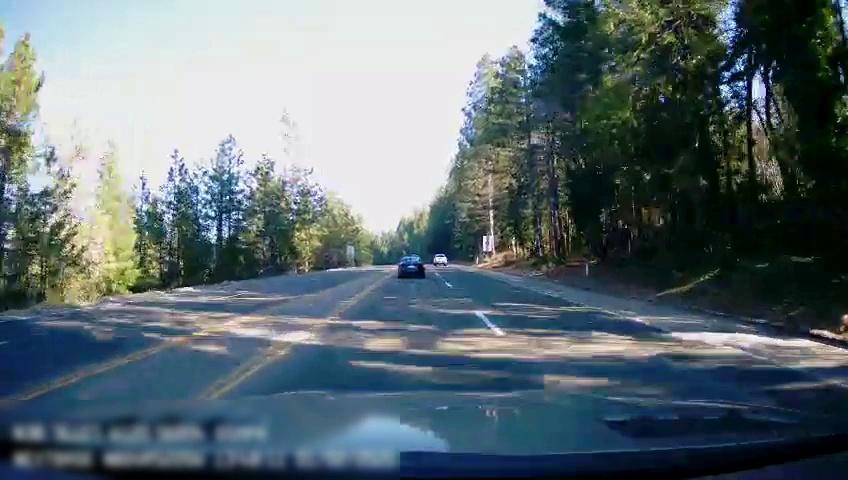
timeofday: Day
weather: Sunny
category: Drivable Space
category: Vehicles | Car
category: Vehicles | Truck
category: Lanes | Alternate Lane
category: Lanes | Current Lane
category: Lanes | Current Lane
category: Lanes | Current Lane
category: Lanes | Opposite Lane
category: Lanes | Opposite Lane
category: Traffic | Signs